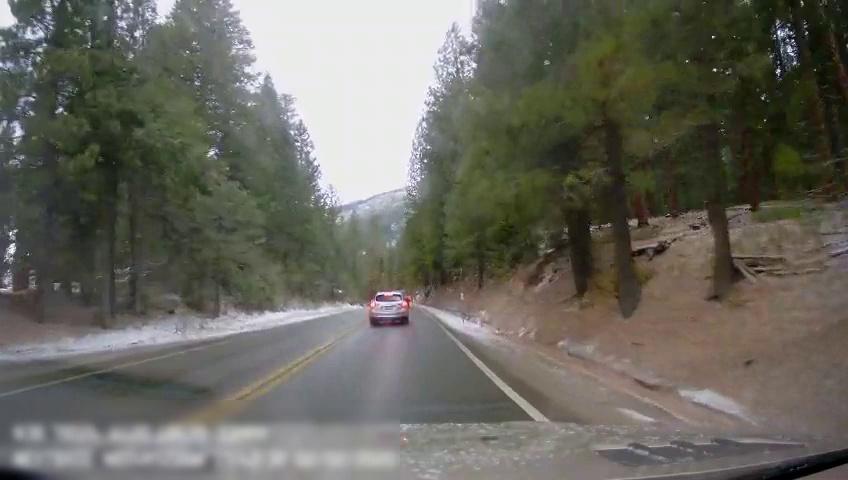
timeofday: Day
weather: Cloudy
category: Drivable Space
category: Vehicles | Truck
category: Vehicles | Car
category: Lanes | Current Lane
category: Lanes | Current Lane
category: Lanes | Opposite Lane
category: Lanes | Opposite Lane